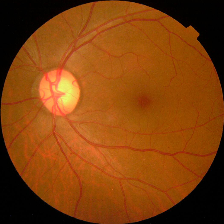
Diabetic retinopathy grade: No DR